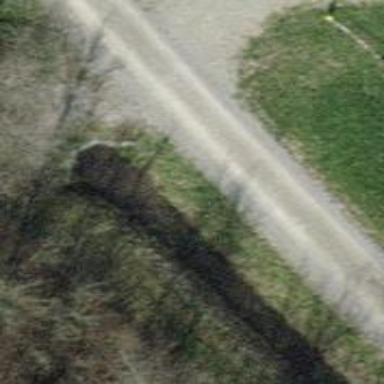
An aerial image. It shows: Culvert tunnel under ditch.